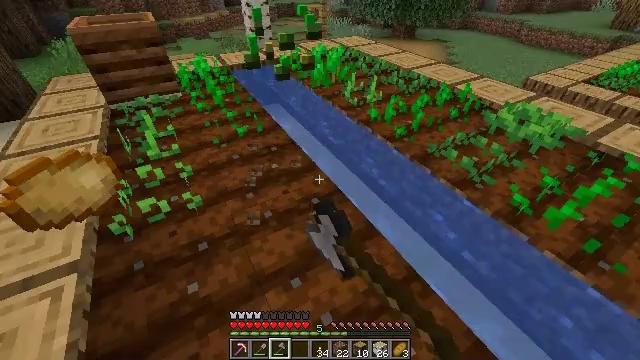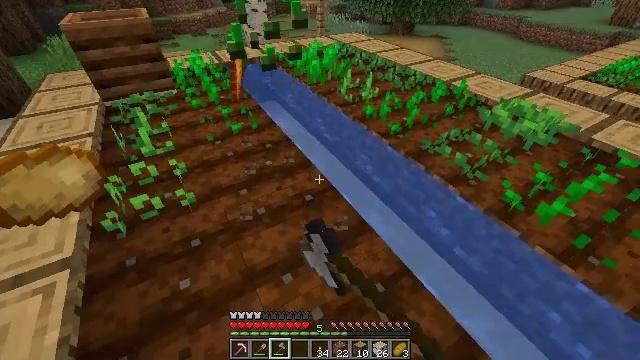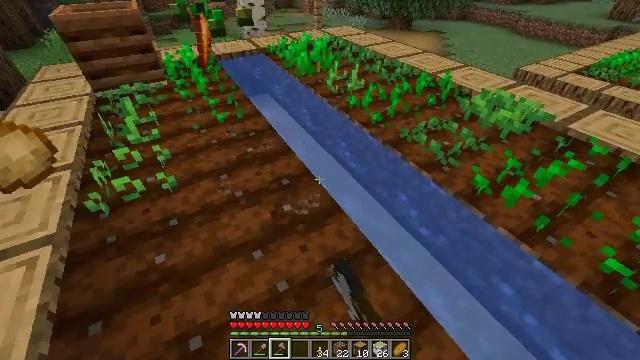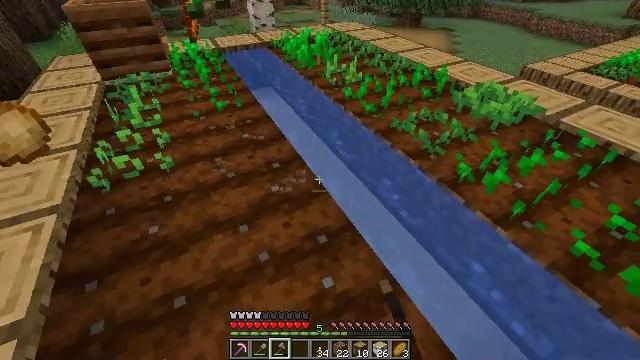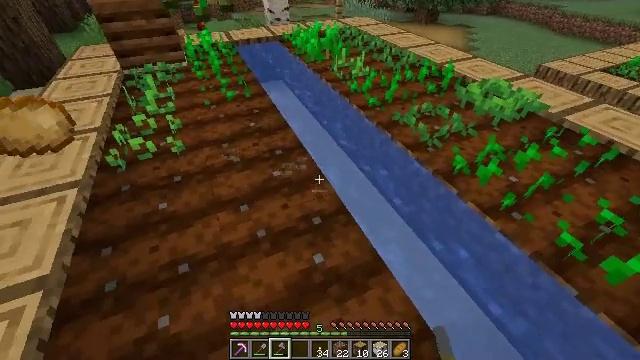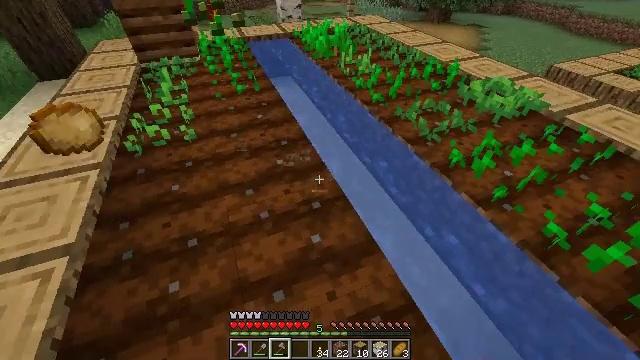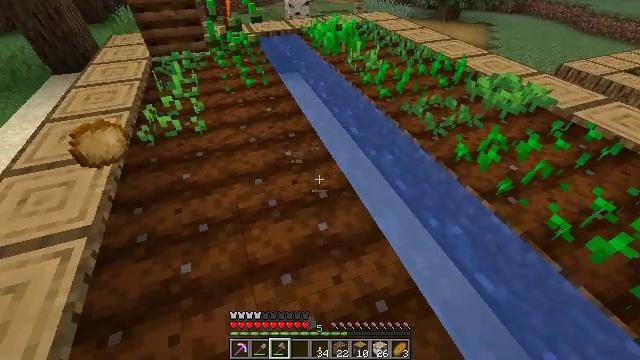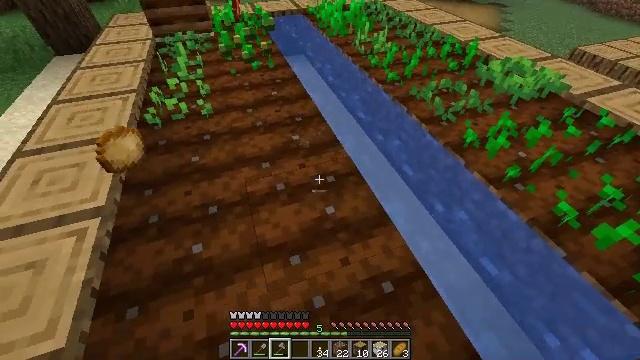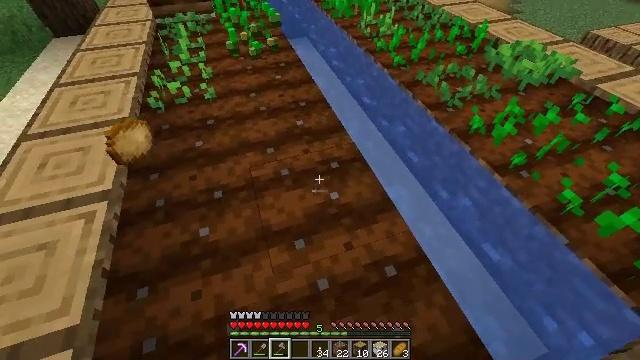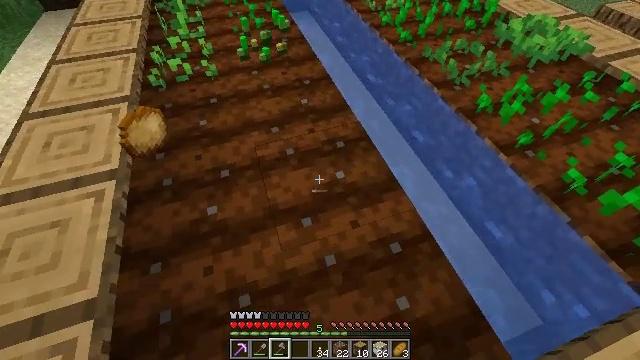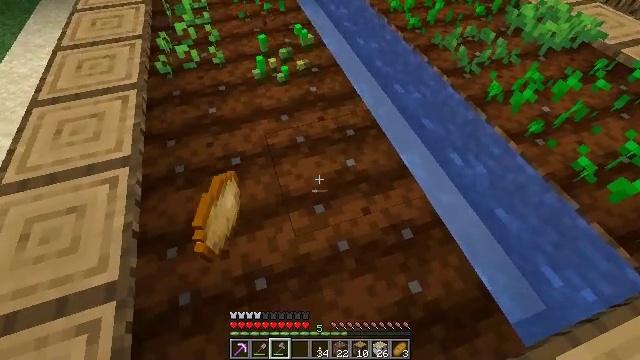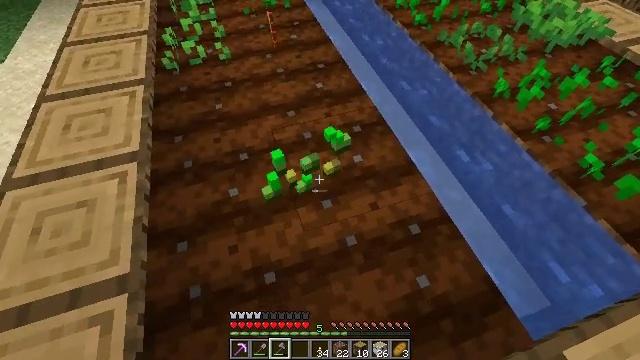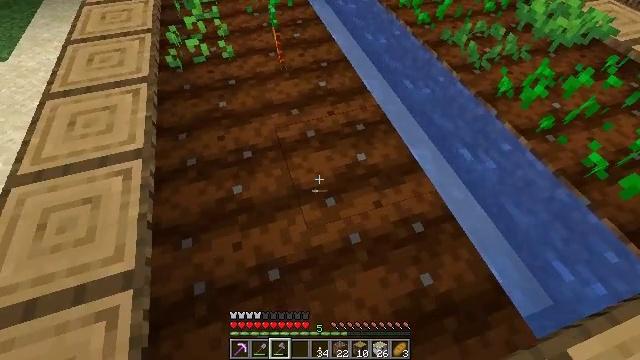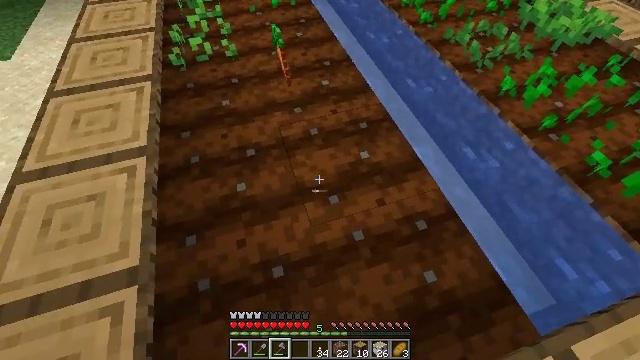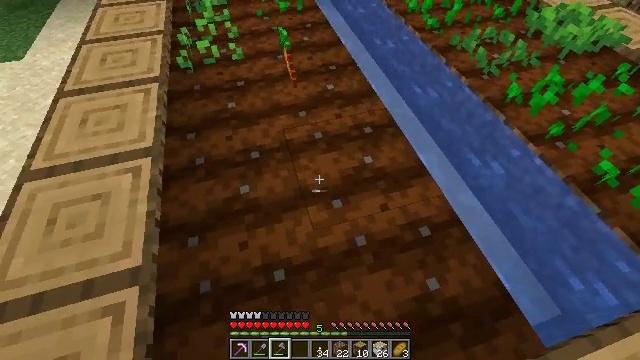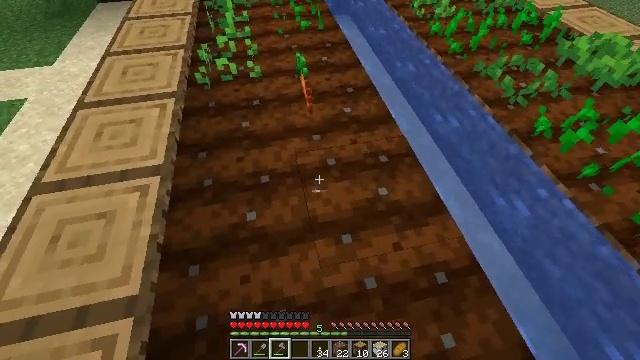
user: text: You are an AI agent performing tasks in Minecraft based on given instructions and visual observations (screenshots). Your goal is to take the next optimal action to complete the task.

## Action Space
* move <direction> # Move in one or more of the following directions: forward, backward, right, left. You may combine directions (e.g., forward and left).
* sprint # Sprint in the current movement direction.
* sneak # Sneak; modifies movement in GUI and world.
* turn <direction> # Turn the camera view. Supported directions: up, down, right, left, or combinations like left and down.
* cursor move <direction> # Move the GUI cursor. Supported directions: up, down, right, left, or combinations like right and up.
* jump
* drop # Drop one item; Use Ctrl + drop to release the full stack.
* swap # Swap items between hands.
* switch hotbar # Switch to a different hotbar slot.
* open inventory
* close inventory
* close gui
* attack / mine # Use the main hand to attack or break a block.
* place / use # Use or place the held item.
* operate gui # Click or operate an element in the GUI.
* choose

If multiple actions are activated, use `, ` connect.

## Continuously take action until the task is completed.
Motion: motion action
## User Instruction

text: Harvest beetroots from the farm.
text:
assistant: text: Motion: move back and move right, attack / mine
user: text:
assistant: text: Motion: move back and move right, attack / mine
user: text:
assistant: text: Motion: move back and move right, turn left
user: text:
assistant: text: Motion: move back, turn left
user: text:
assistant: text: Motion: move back, turn left
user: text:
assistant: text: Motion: move back, turn left
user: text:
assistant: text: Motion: move back, turn down
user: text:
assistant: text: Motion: move back, turn down
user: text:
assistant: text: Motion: move back, turn down
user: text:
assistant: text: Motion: move back, turn down
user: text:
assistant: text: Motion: no_op
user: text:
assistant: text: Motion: no_op
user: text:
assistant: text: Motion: no_op
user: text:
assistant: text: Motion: move forward, turn left
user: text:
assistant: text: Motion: move forward, turn left and up
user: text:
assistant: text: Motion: move forward, turn left and up
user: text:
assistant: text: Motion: move forward, turn left and up
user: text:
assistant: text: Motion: move forward, turn left and up
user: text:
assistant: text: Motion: move forward
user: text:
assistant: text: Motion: move forward
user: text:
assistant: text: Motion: move forward, attack / mine
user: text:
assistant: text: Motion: move forward, turn up, attack / mine
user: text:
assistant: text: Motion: move forward, attack / mine
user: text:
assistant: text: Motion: move forward, turn right, attack / mine
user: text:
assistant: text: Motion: move forward and move right, turn right, attack / mine
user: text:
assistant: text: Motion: attack / mine